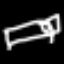
Label: bed